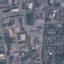
Land use / land cover class: Industrial